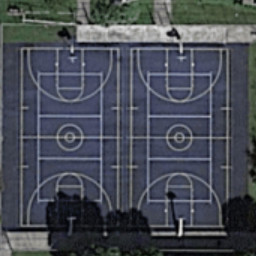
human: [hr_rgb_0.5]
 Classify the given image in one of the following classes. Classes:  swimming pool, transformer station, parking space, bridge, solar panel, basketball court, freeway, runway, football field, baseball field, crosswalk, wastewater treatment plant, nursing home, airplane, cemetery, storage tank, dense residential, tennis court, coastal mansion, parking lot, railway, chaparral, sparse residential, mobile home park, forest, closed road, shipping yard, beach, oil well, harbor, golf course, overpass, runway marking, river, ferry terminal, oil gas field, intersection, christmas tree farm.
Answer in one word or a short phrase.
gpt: basketball court